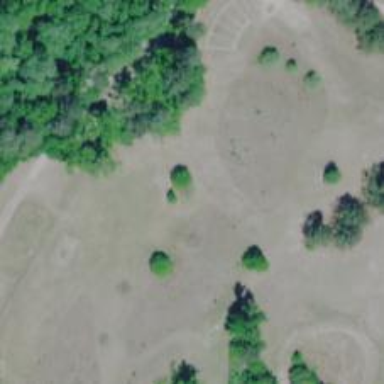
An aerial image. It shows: Disc golf basket.